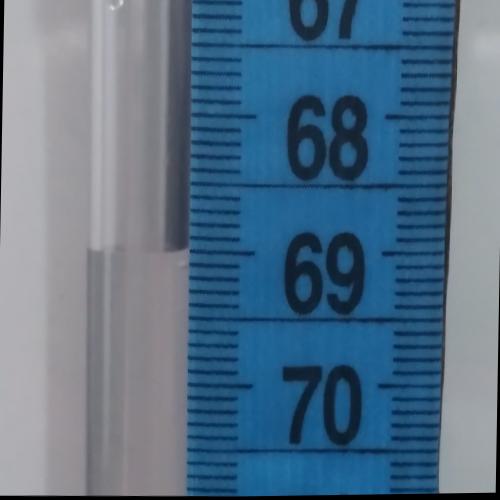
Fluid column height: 69.0 cm